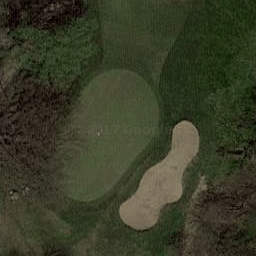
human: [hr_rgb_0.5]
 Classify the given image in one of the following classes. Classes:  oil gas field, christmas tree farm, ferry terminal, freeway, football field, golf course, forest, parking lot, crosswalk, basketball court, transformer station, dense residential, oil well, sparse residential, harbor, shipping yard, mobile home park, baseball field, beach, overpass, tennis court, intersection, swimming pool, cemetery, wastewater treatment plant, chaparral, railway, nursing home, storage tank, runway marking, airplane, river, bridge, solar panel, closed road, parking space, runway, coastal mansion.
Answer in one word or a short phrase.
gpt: golf course